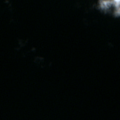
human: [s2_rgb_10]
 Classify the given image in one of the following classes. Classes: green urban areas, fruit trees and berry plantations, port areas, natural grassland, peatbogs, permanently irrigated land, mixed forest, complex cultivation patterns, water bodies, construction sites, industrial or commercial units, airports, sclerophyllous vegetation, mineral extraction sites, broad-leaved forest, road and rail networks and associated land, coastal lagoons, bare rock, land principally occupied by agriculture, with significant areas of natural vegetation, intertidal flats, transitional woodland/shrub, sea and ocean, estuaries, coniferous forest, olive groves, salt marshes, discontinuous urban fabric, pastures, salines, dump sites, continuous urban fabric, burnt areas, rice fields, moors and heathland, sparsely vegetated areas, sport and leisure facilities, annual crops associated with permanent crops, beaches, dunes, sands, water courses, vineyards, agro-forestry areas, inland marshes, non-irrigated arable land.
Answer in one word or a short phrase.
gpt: sea and ocean